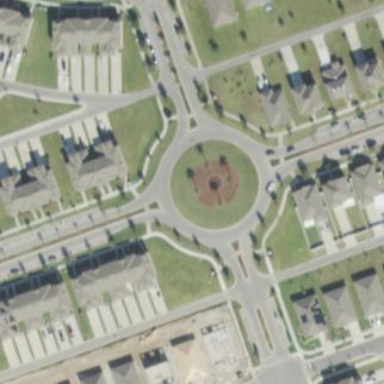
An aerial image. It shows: Residential road that intersects with roundabout.